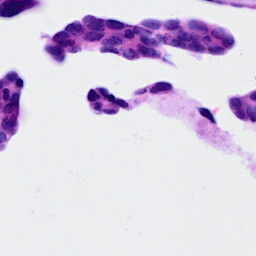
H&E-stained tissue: Ovarian